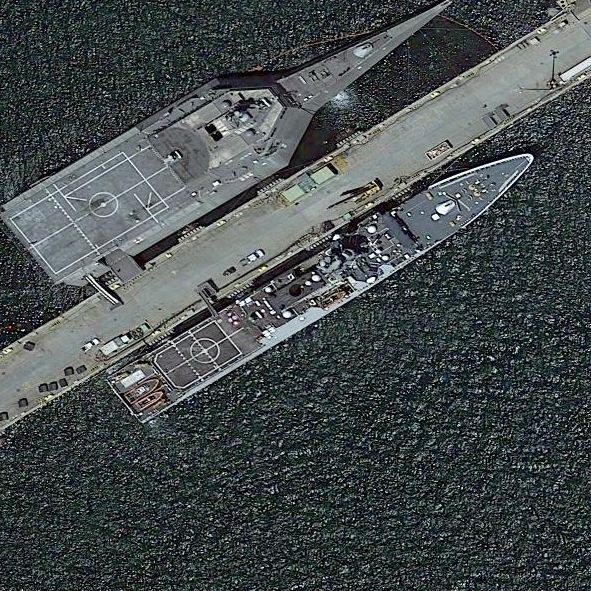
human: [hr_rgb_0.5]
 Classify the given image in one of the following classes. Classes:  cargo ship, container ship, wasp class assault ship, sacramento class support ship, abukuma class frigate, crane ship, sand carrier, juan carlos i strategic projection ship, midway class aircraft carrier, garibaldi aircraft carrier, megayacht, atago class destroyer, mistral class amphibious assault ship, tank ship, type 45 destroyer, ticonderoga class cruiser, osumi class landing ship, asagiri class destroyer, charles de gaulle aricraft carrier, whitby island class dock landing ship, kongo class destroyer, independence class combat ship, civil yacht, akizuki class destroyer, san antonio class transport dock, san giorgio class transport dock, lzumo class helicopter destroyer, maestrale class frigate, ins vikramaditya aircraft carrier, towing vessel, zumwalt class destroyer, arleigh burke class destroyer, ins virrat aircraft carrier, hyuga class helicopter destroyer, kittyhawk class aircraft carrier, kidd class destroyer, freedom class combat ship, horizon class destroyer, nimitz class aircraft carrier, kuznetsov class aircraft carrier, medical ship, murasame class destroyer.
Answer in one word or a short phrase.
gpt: Independence class combat ship